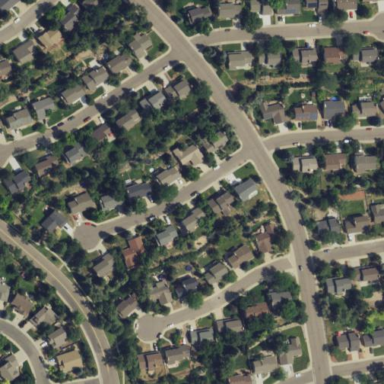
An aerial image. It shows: Residential area composed of single-family homes.